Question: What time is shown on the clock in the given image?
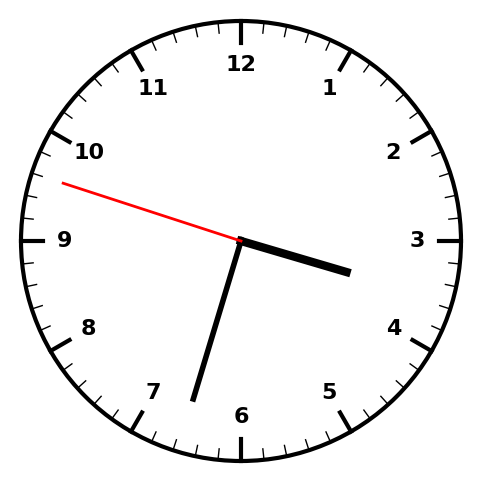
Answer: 03:32:48